Question: I would like to skew the lower portion of a UIImage like this:

What would the best approach be?
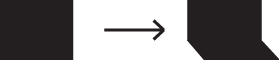
Answer: Here's the solution I came up with. It divides the image in two and then shears the bottom one:
'''
CGFloat foldHeightInPercent = 0.9f;
CGFloat totalHeight = 39;
CGRect topImageRect = CGRectMake(0, 0, 50, totalHeight * foldHeightInPercent);
//top image
CGFloat scale = [[UIScreen mainScreen] scale];
CGRect topCropRect = CGRectMake(0, 0, image.size.width * scale, image.size.height * foldHeightInPercent * scale);
CGImageRef topImageRef = CGImageCreateWithImageInRect(image.CGImage, topCropRect);
UIImageView *topImageView = [[UIImageView alloc] initWithFrame:topImageRect];
[topImageView setImage:[UIImage imageWithCGImage:topImageRef]];
CGImageRelease(topImageRef);
[self.view addSubview:topImageView];
//bottom image
CGRect bottomImageRect = CGRectMake(1, totalHeight * foldHeightInPercent, 50, totalHeight * (1.0f - foldHeightInPercent));
CGFloat yPos = image.size.height * foldHeightInPercent * scale;
CGRect bottomCropRect = CGRectMake(0, yPos, image.size.width * scale, image.size.height * (1.0f - foldHeightInPercent) * scale);
CGImageRef bottomImageRef = CGImageCreateWithImageInRect(image.CGImage, bottomCropRect);
UIImageView *bottomImageView = [[UIImageView alloc] initWithFrame:bottomImageRect];
[bottomImageView setImage:[UIImage imageWithCGImage:bottomImageRef]];
CGImageRelease(bottomImageRef);
CGFloat skewAngle = 20.0f;
CGFloat skew = tan(skewAngle * M_PI / 180.f);
CGAffineTransform t = CGAffineTransformMake(1.0, 0.0, skew, 1.0, 0.0, 0.0);
bottomImageView.transform = t;
[self.view addSubview:bottomImageView];
'''